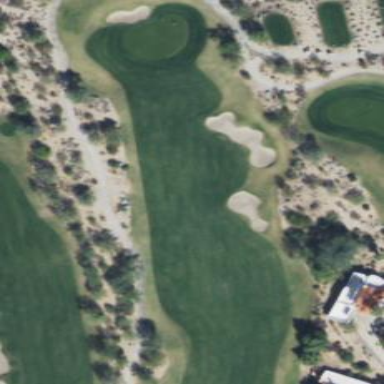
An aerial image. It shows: Rough area on grassy golf course.